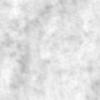
Label: no_change